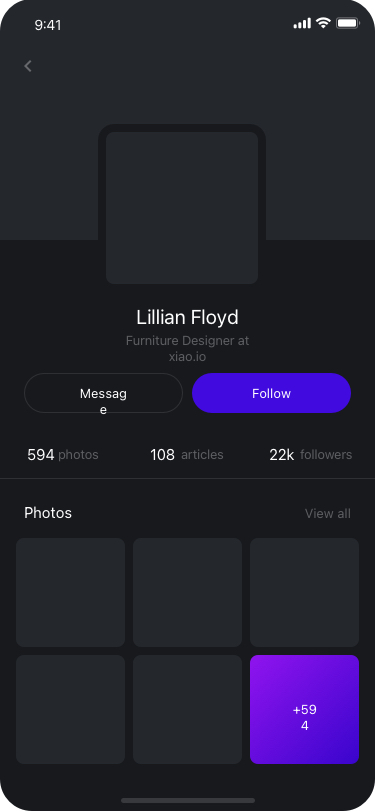
Text in this UI design:
Lillian Floyd
Furniture Designer at xiao.io
Follow
Message
22k
594
108
followers
photos
articles
Photos
View all
+594